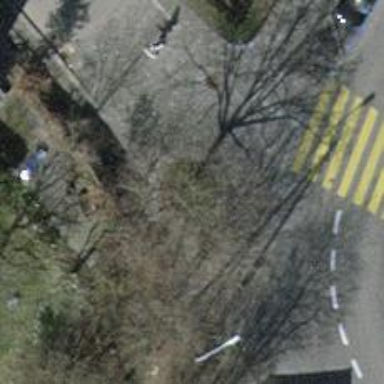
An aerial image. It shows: Residential road with sidewalks on both sides. The surface of the road is made of sett.